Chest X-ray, AP view. Patient: 62 years old, sex F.
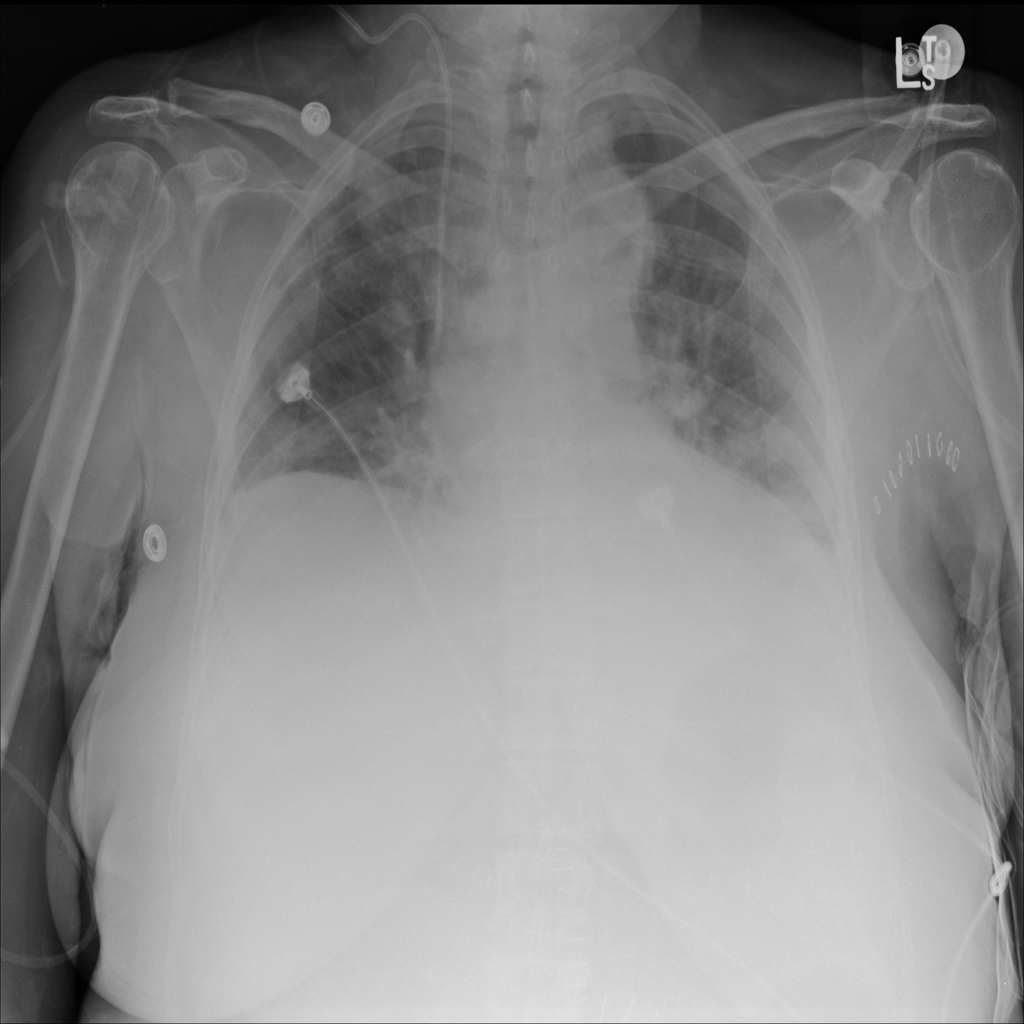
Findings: No Finding